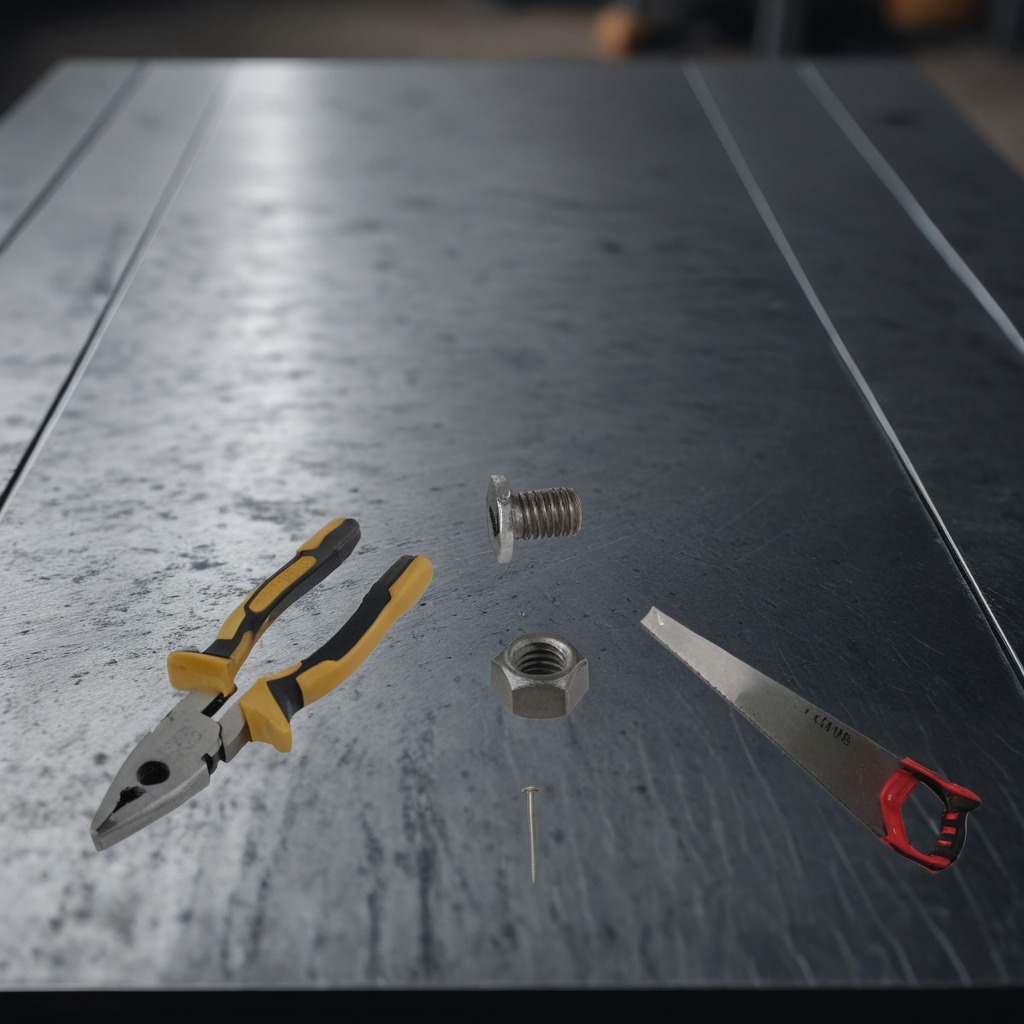
A metal machine screw, an iron nail, a pair of pliers, a handheld metal saw, and a metal nut are lying on the cold steel table in a mining workshop.